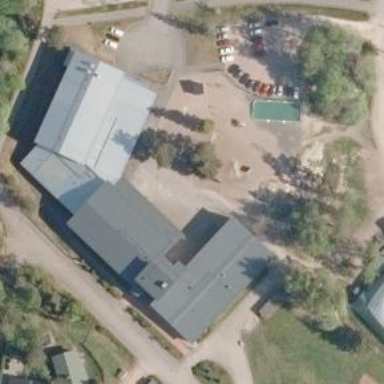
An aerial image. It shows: School.